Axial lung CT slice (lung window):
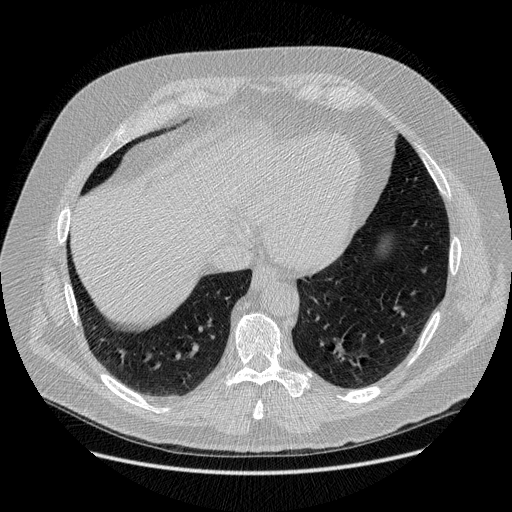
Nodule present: no